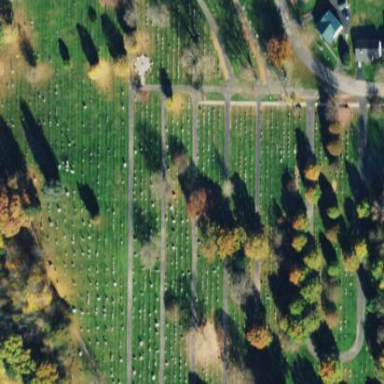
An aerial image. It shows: Cemetery with graves.